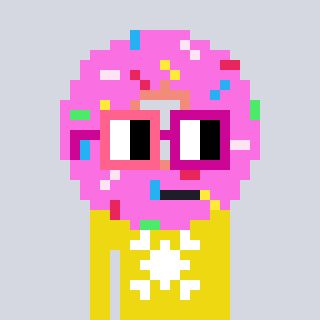
a pixel art character with square pink and red glasses, a doughnut-shaped head and a yellow-colored body on a cool background